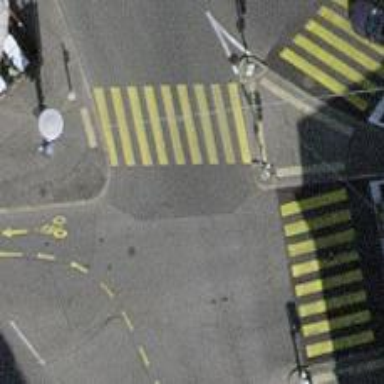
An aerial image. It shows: Crossing with traffic signals.